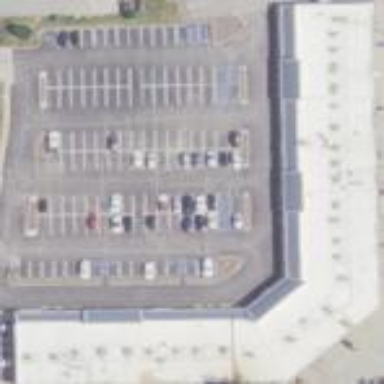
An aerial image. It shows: Retail building.